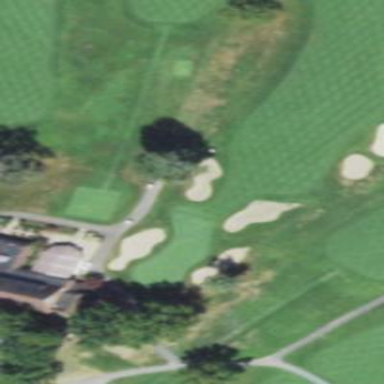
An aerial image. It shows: Golf fairway in the image.